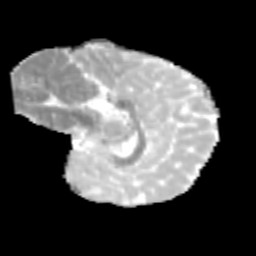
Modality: MD
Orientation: sagittal
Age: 9
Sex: female
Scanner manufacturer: siemens
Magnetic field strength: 3 T
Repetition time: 3.8 s
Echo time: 0.07 s